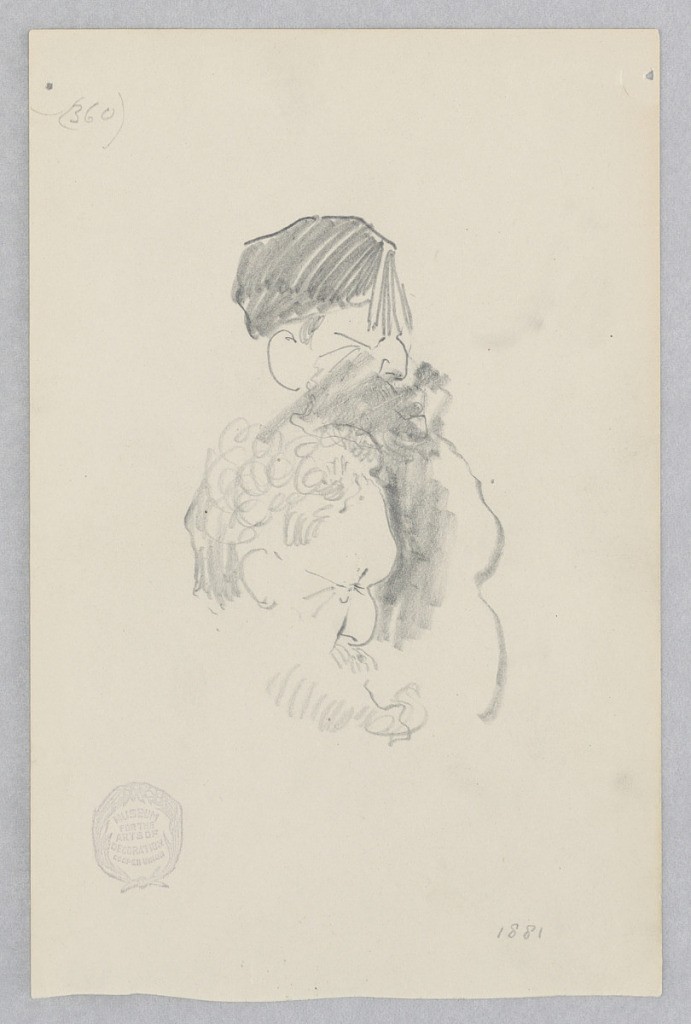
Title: Gedney Bunce
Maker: Robert Frederick Blum, American, 1857–1903
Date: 1881
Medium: Graphite on wove paper
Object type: Drawing
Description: Sketches of a make figure's profile.